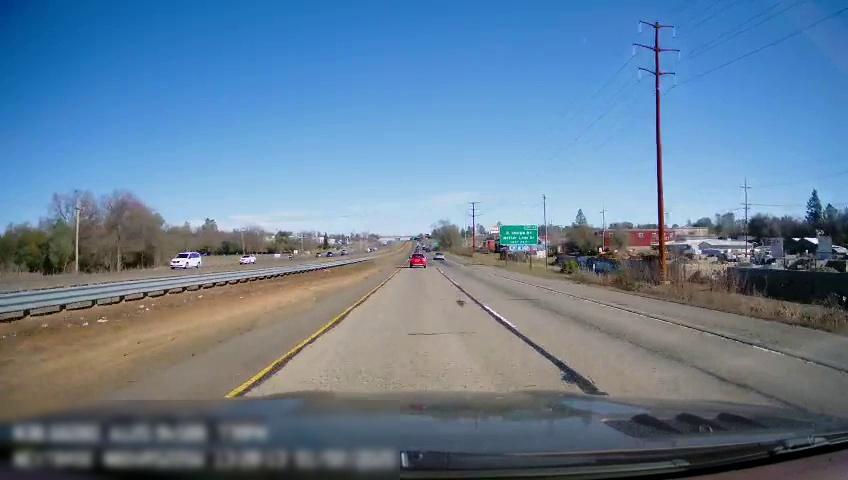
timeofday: Day
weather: Sunny
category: Drivable Space
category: Drivable Space
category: Vehicles | SUV
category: Vehicles | Car
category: Vehicles | SUV
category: Vehicles | Car
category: Lanes | Current Lane
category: Lanes | Current Lane
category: Lanes | Alternate Lane
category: Traffic | Signs